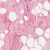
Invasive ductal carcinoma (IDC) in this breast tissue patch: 0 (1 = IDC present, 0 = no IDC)